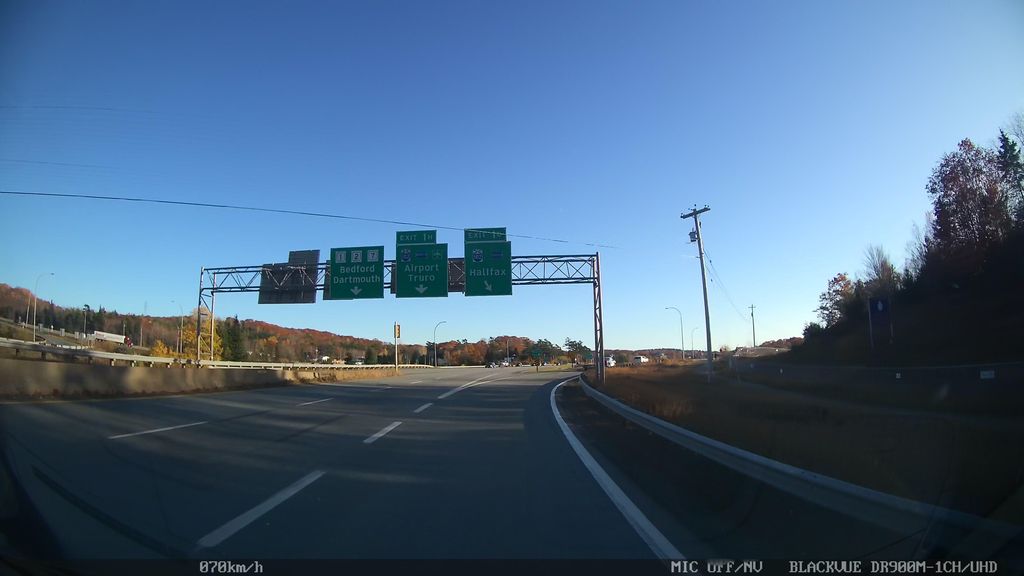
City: halifax